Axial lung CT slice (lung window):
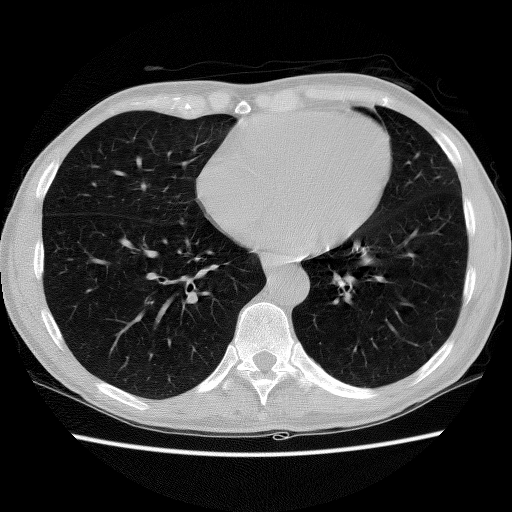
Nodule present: no